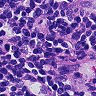
Metastatic tissue present: no